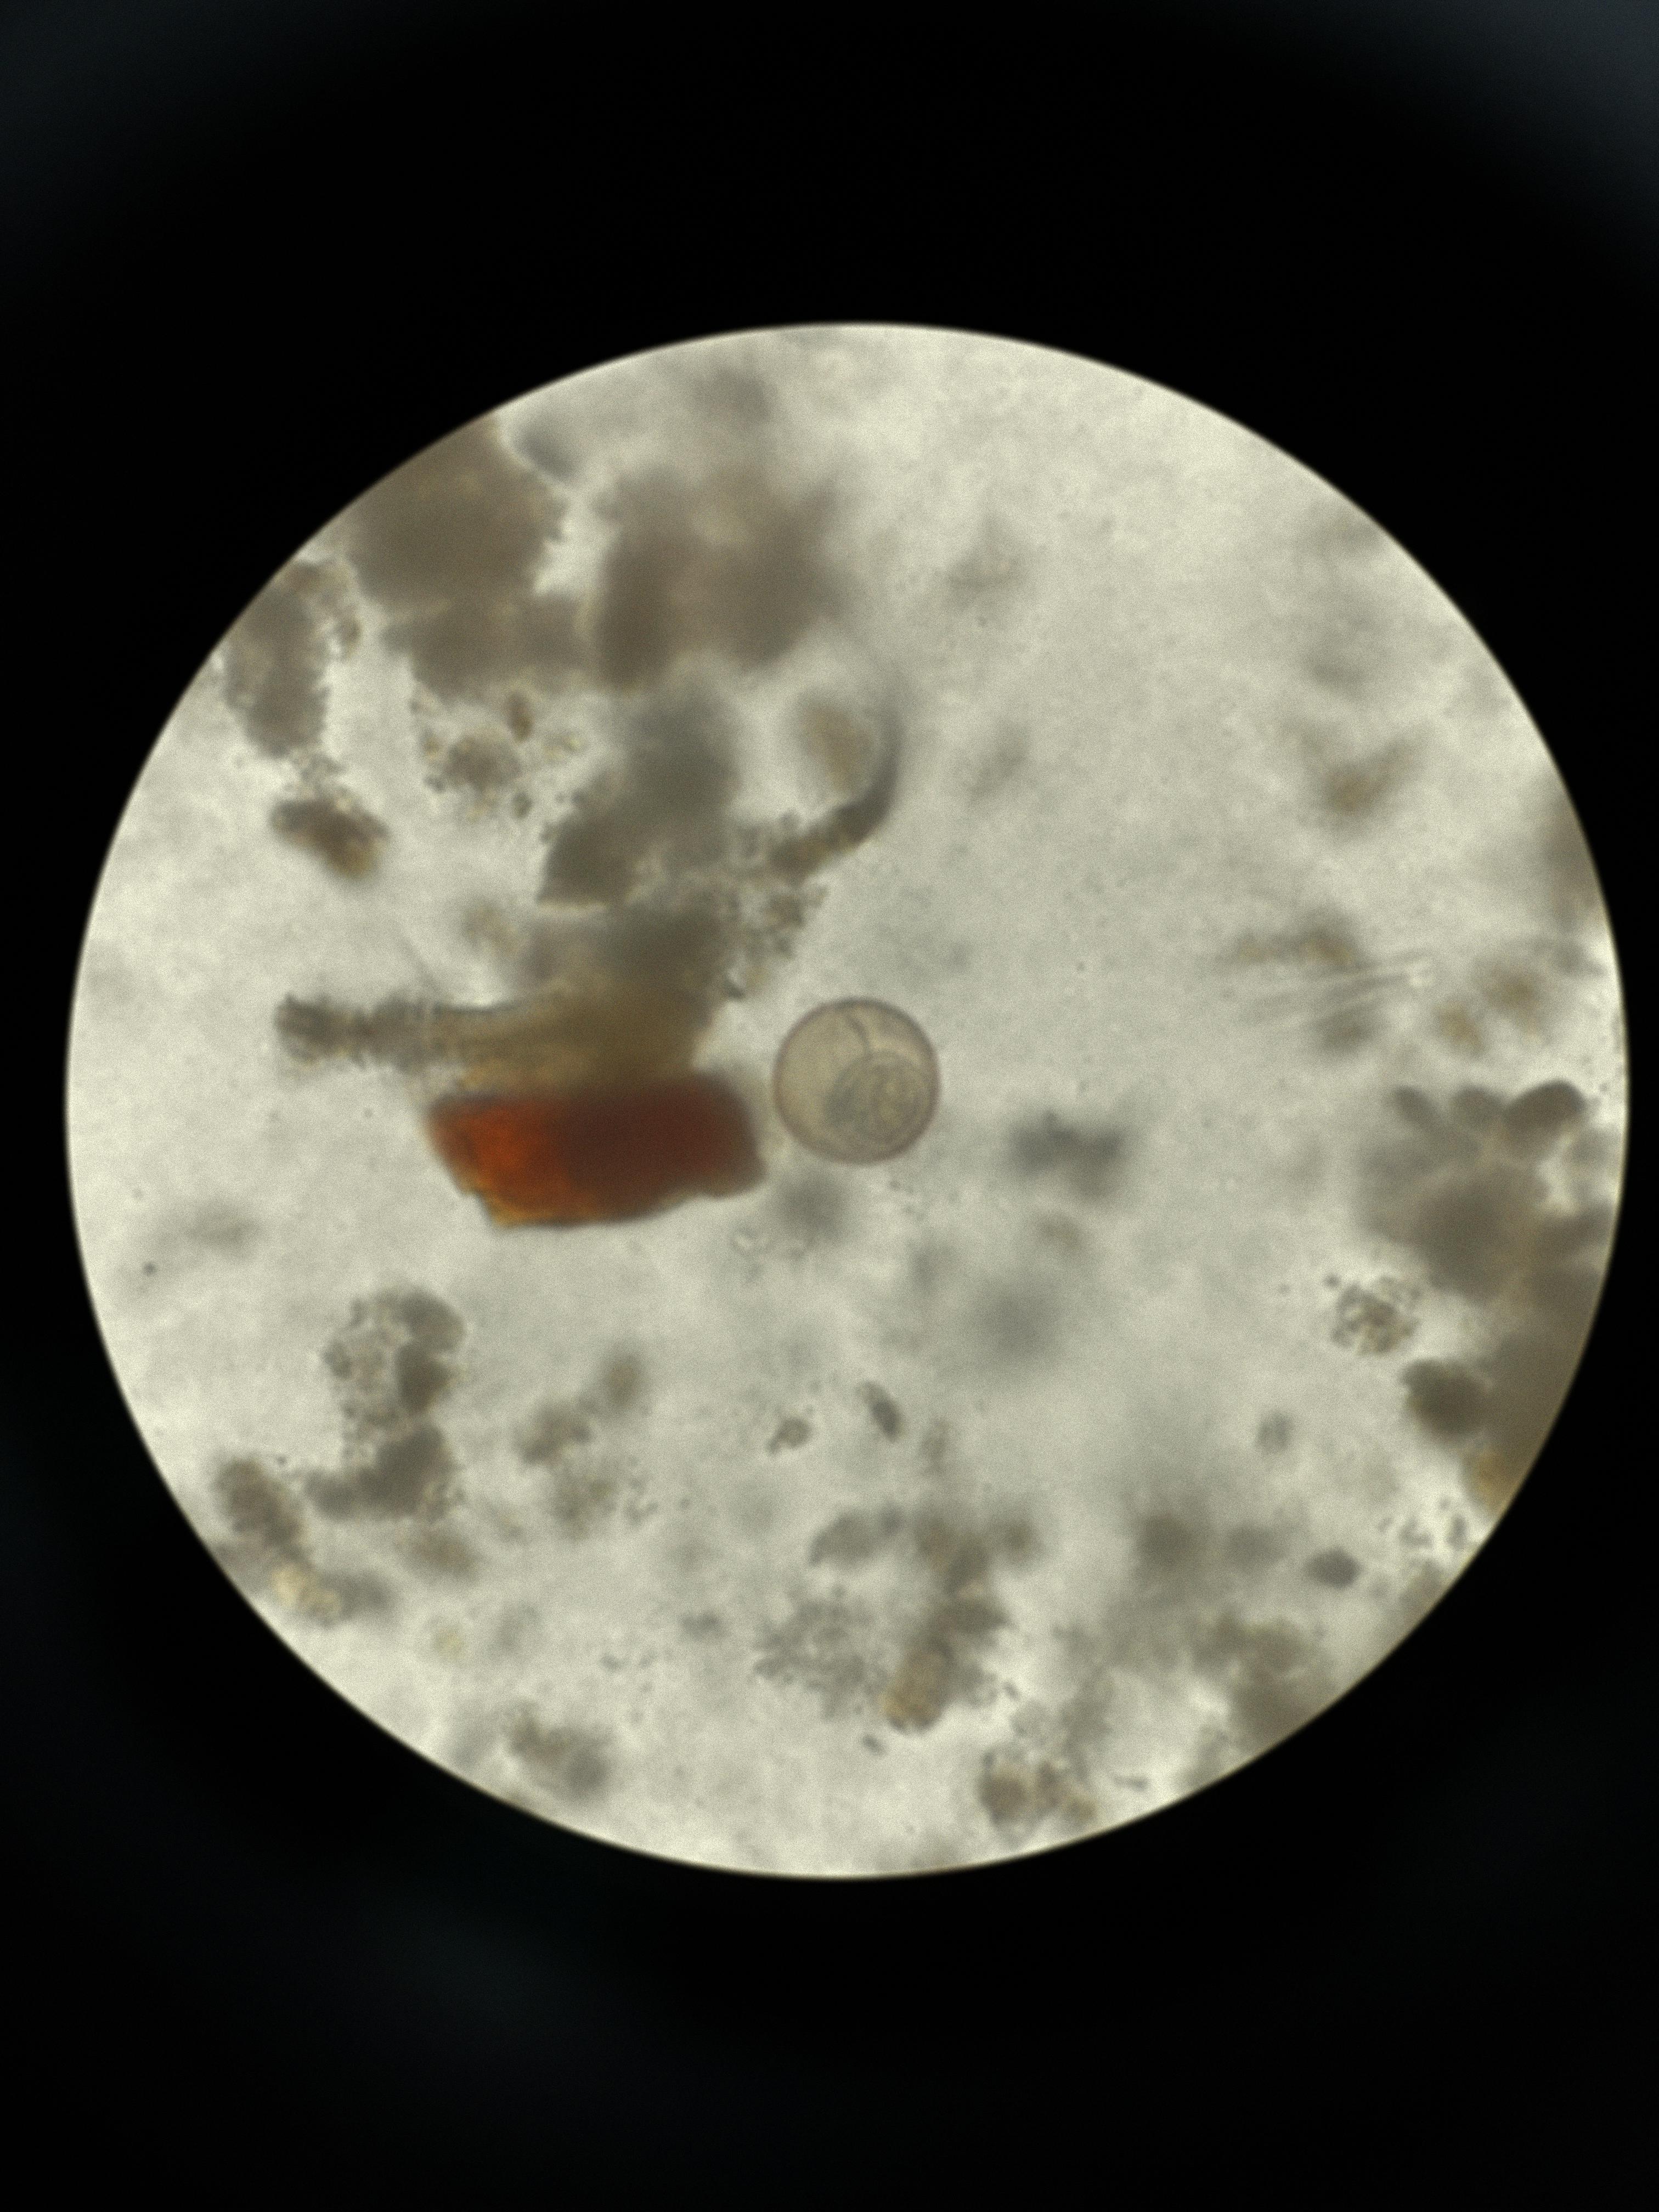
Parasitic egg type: Hymenolepis diminuta